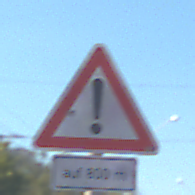
Verkehrszeichen: Gefahrenstelle
Zusatzzeichen unten: LaengeEinerStrecke5
Umgebung: Outdoor, Urban
Tageszeit: Midday
Wetter: Clear
Licht: Natural
Jahreszeit: NotSpecified
Kontrast: HighContrast